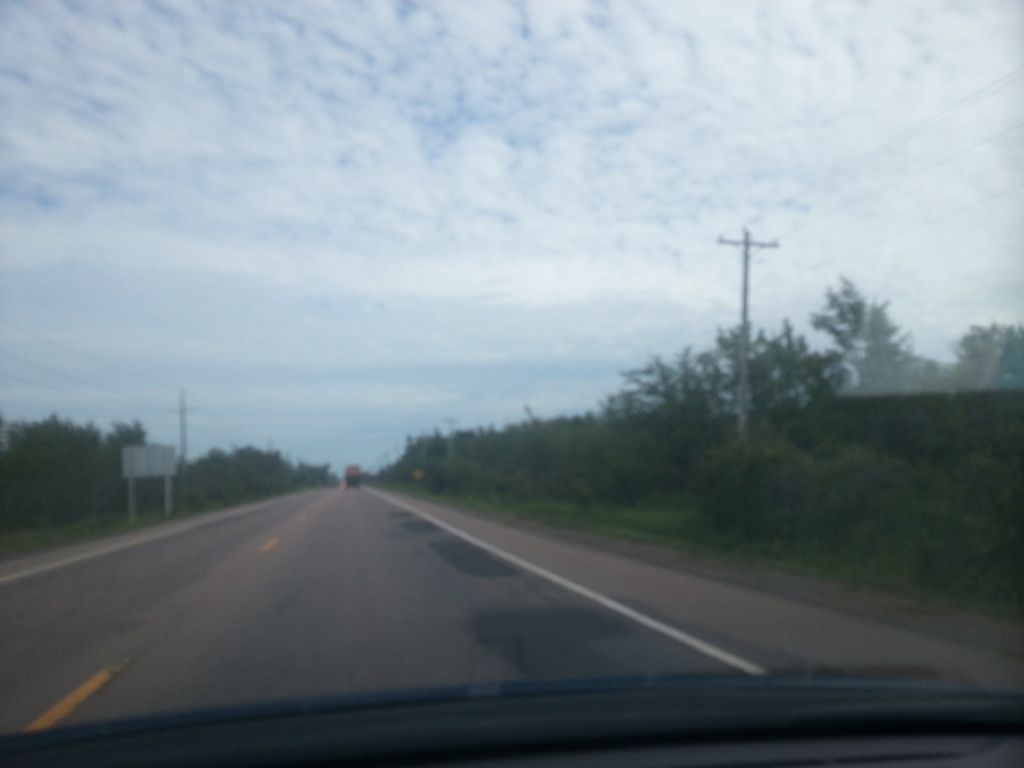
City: charlottetown